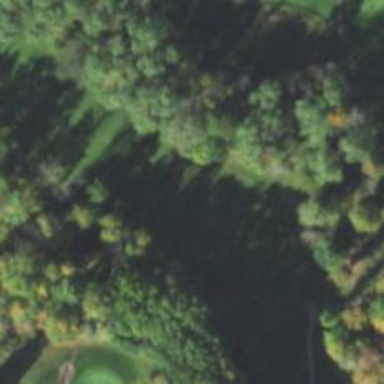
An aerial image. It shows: Golf hole.